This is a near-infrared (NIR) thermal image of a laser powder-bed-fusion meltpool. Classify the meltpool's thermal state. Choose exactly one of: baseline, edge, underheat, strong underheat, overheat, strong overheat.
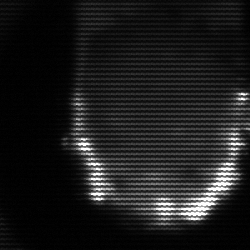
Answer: baseline